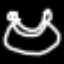
Label: frog